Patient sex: M
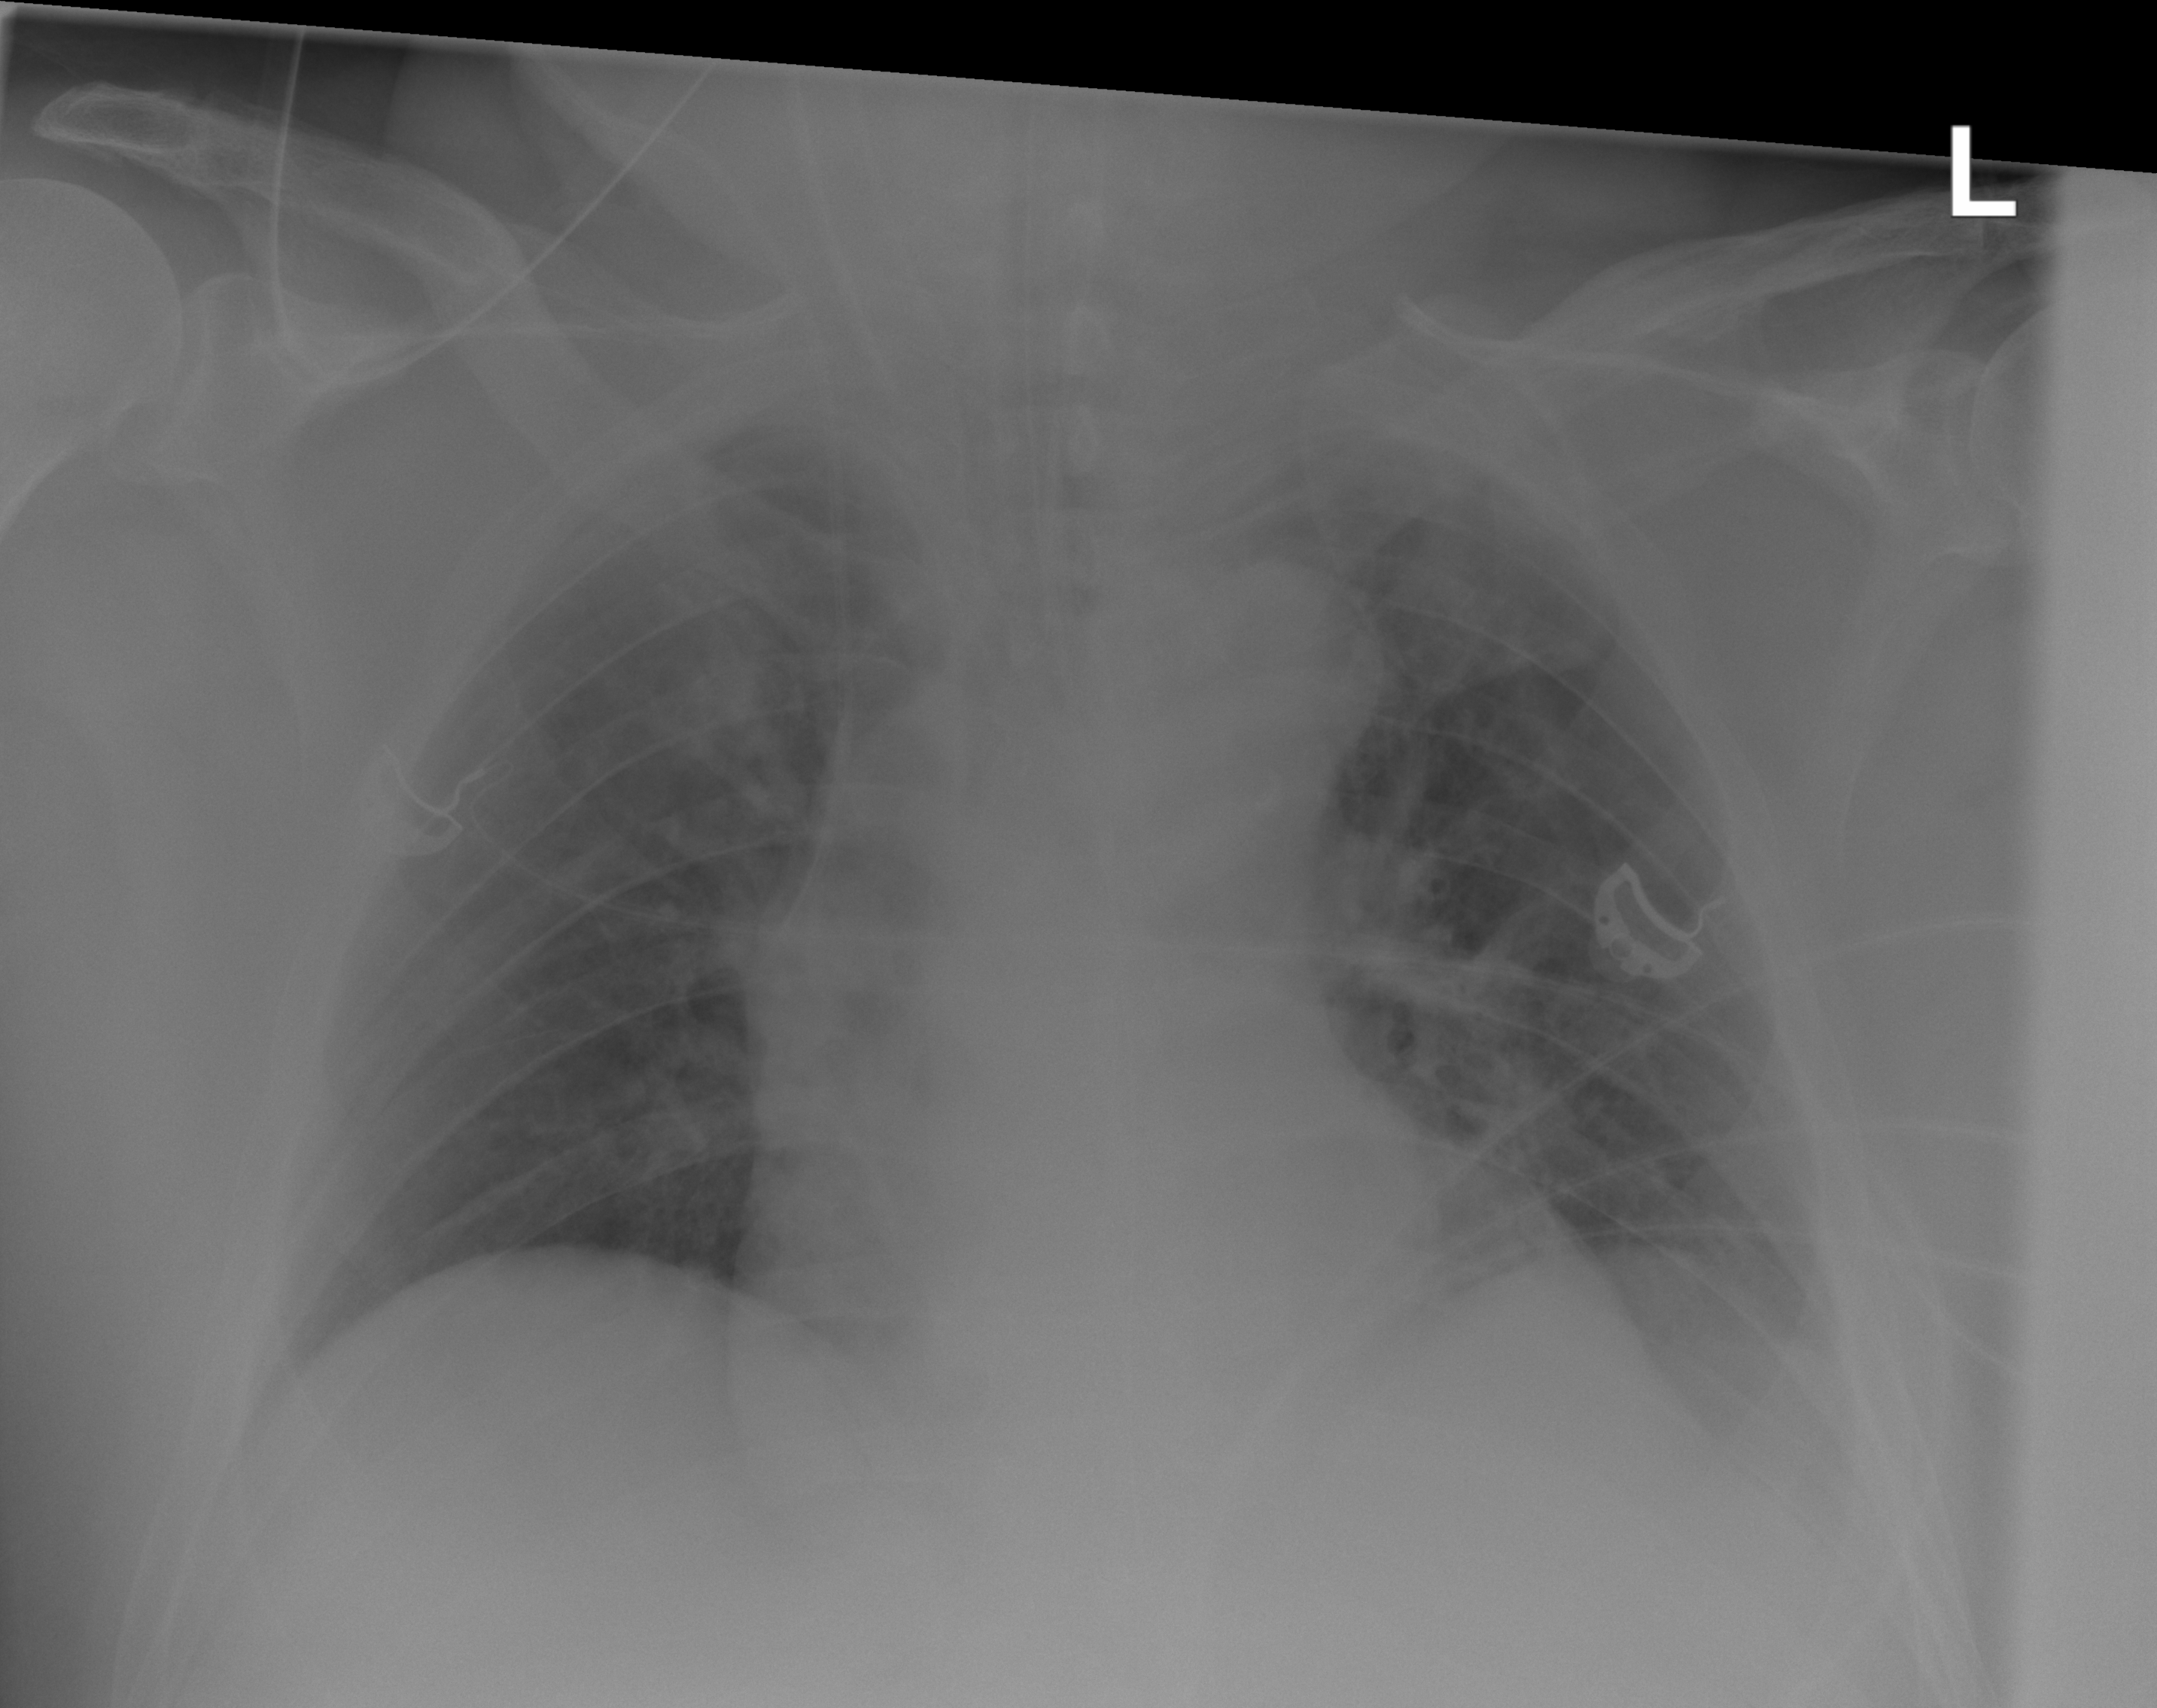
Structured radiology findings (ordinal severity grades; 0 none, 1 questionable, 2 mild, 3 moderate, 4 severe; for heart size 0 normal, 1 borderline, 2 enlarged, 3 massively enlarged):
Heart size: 0
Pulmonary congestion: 2
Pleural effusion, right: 1
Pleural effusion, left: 2
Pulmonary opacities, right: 1
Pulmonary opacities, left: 1
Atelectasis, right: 2
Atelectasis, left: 2